Question: When using npm in 'M-x term', it generate color message like this (even with -q) :

Information from 'what-cursor-position'
'''
There are text properties here:
font-lock-face (:foreground "red3" :background "black" :inverse-video nil)
fontified t
'''
It is ugly, and also hard to read in other themes, is it possible to change the color on the fly ? For example, change color of text that match 'npm http', 'npm ERR!'
Thanks.
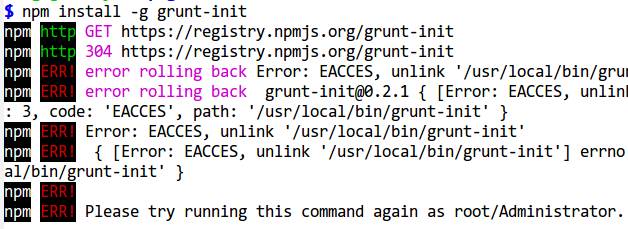
Answer: You can disable colors in npm with the command:
'''
npm config set color false
'''
This doesn't exactly answer your question, in that it's not a way to override ANSI colors in term-mode, but it will solve your problem, in that the npm output will no longer be ugly and hard to read.